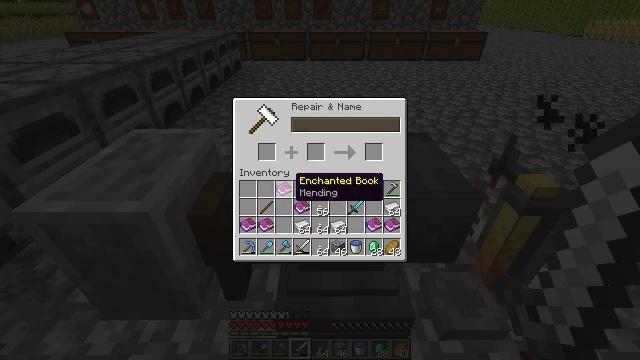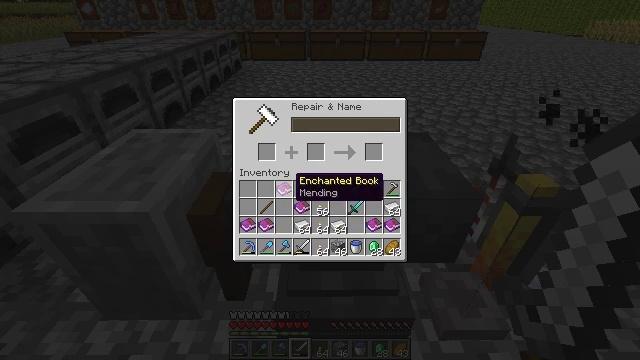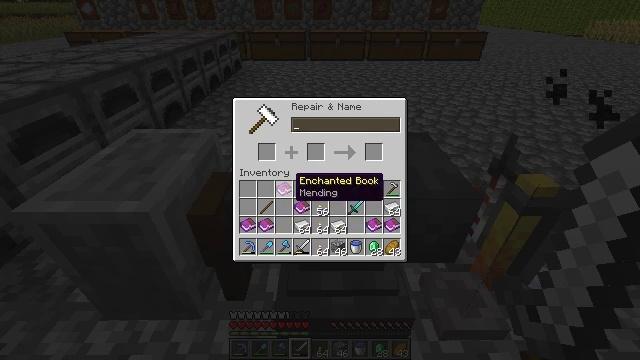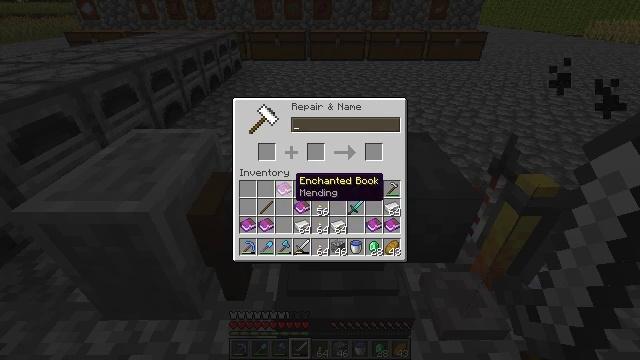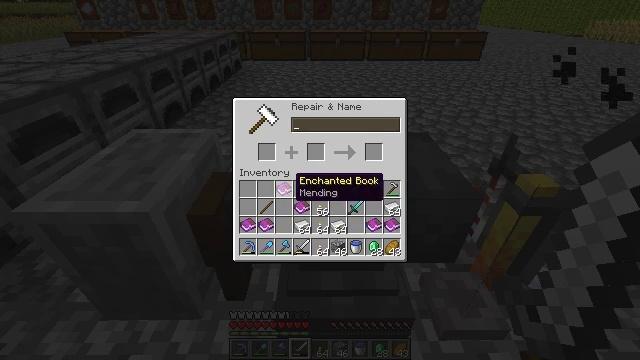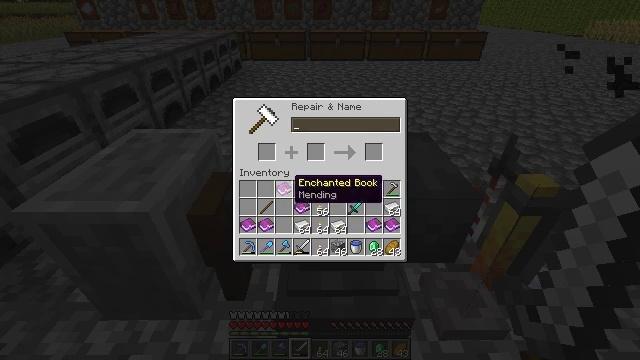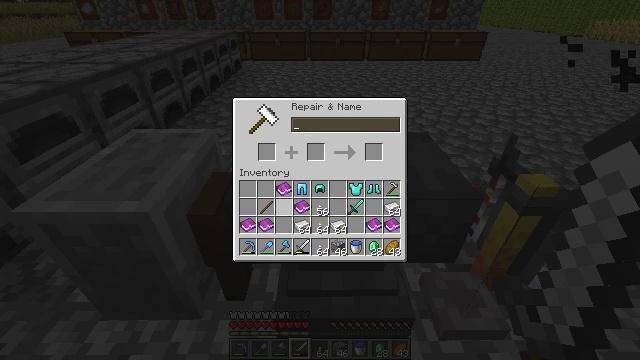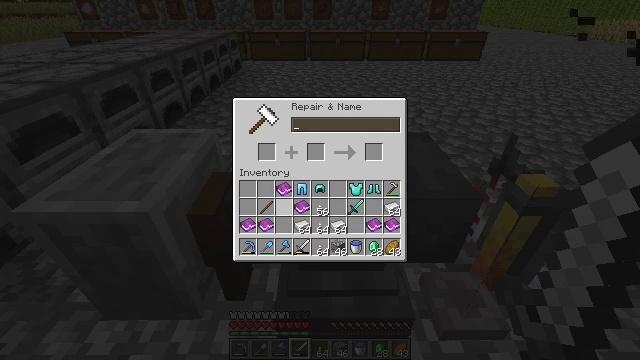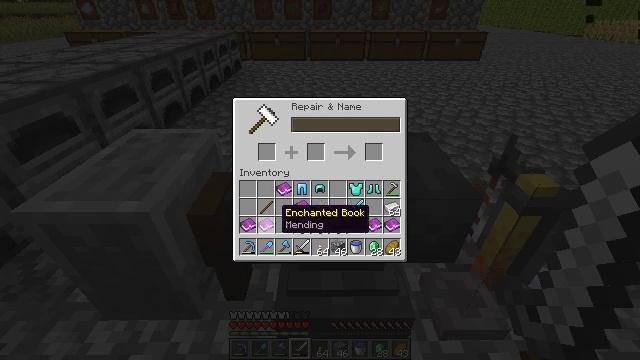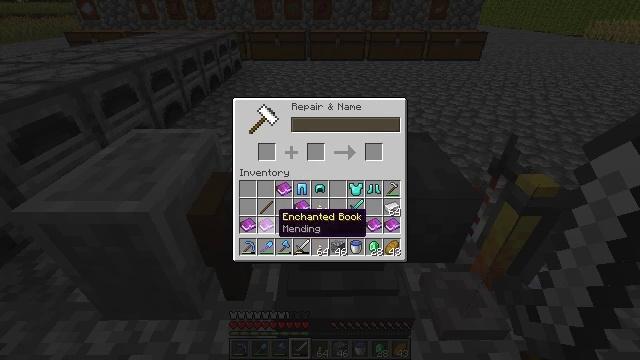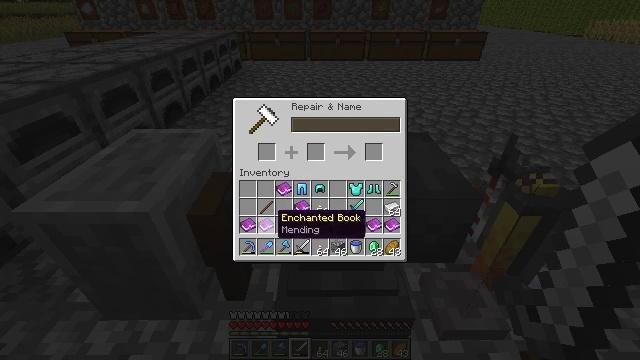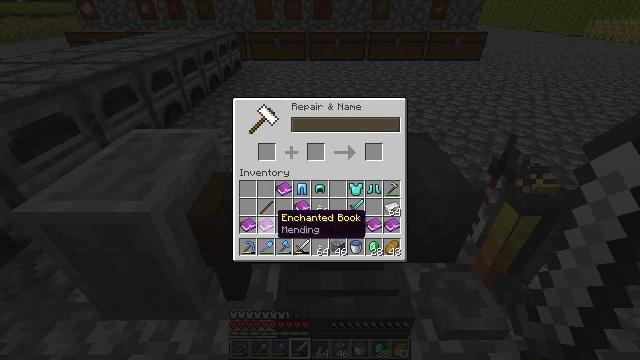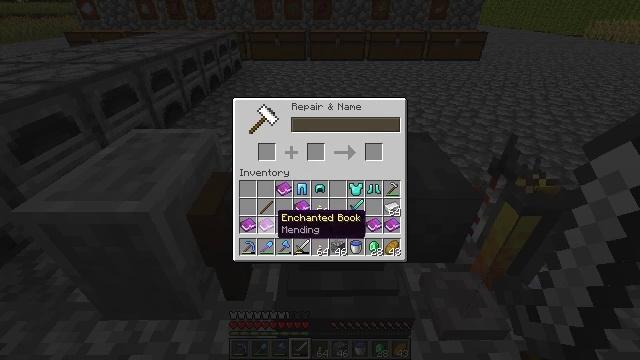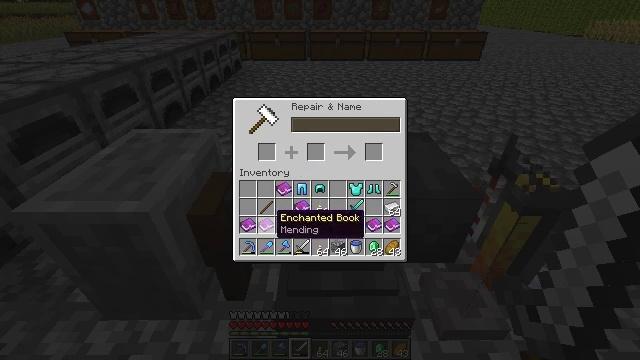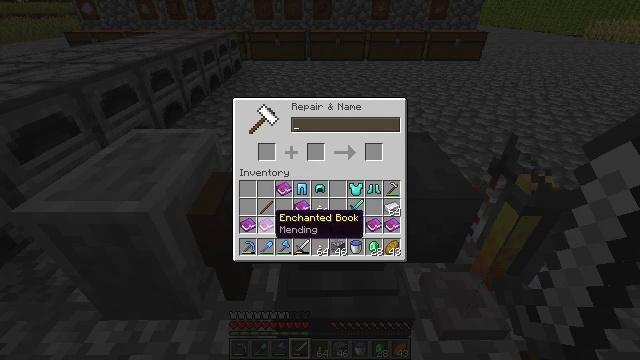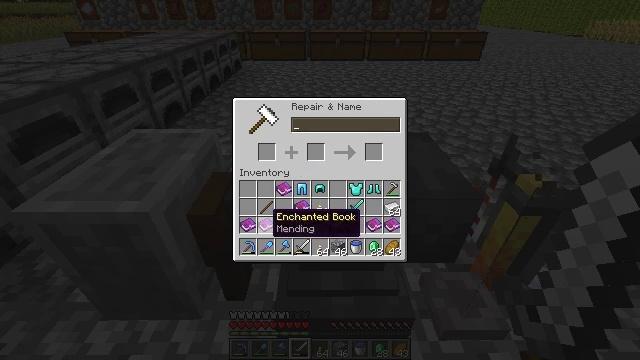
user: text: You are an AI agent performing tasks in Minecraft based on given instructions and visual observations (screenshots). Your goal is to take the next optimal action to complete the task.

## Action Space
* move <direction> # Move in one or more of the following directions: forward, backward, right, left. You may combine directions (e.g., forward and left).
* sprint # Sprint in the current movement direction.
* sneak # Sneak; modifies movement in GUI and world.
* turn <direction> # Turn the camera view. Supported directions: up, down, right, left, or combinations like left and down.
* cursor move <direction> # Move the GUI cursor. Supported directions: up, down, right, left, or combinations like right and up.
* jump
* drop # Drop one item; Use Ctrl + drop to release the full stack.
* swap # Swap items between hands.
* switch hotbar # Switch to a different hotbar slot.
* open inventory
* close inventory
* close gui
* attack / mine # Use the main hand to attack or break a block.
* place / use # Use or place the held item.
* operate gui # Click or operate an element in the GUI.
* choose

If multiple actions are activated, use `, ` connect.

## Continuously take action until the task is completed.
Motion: motion action
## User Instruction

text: Interact with the crafting table to create coal.
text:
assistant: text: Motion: no_op
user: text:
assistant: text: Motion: no_op
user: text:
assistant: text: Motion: no_op
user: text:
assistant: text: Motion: no_op
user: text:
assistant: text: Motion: no_op
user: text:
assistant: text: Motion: cursor move down
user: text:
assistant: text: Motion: cursor move down
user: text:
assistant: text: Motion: cursor move down
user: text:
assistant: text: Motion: no_op
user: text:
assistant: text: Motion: no_op
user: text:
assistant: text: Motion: no_op
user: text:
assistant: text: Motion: no_op
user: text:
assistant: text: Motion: no_op
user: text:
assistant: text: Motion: no_op
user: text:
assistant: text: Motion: no_op
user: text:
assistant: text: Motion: no_op
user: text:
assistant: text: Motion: no_op
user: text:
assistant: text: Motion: no_op
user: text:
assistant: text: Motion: no_op
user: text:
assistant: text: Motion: no_op
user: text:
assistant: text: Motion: no_op
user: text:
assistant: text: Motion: no_op
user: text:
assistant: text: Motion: no_op
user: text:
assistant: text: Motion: cursor move right and up
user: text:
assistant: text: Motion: cursor move right and up
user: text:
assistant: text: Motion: cursor move right and up
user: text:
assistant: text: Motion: no_op
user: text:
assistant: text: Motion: no_op
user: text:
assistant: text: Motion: no_op
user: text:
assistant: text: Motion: no_op